Question: This is either used or is not allowed to be used:
- 'button.Text'- 'button.BackColor'- 'button.Enabled'

The idea is to have something like a RadioButton-group just with normal buttons. The selected button should be easily seen in .
Ideas that I also had:
- - -
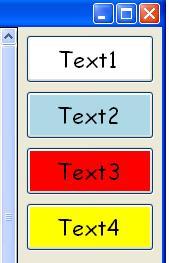
Answer: Normally, highlighting a button should be done with the 'BackColor', but if you want something different, you can change the look and feel of the 'Border' easily. Here is the code implementing one of look and feel for the border:
'''
public class ButtonX : Button {
GraphicsPath border = new GraphicsPath();
int radius = 3;
float borderWidth;
Color borderColor = Color.Orange;
bool _checked;
public float BorderWidth {
get { return borderWidth; }
set {
borderWidth = value;
Invalidate();
}
}
public Color BorderColor {
get { return borderColor; }
set {
borderColor = value;
Invalidate();
}
}
public ButtonX() {
BorderWidth = 4;
}
public bool Checked {
get { return _checked; }
set {
_checked = value;
Invalidate();
}
}
protected override void OnPaint(PaintEventArgs pevent) {
base.OnPaint(pevent);
if (Checked) {
pevent.Graphics.SmoothingMode = SmoothingMode.AntiAlias;
for (float f = BorderWidth; f >= 0.01f; f -= 1f)
{
using (Pen pen = new Pen(Color.FromArgb((int)(100 - 100 * f * f / (BorderWidth * BorderWidth)), borderColor), f))
{
pen.LineJoin = LineJoin.Round;
pen.Alignment = PenAlignment.Center;
pevent.Graphics.DrawPath(pen, border);
}
}
}
}
private void UpdateBorder() {
border = new GraphicsPath();
RectangleF rect = new RectangleF{Width = radius * 2, Height = radius * 2, X = BorderWidth/2, Y = BorderWidth/2};
border.AddArc(rect, 180, 90);
rect.X = ClientSize.Width - BorderWidth/2 - radius * 2 - 0.5f;
border.AddArc(rect, 270, 90);
rect.Y = ClientSize.Height - BorderWidth/2 - radius * 2 - 0.5f;
border.AddArc(rect, 0, 90);
rect.X = BorderWidth / 2;
border.AddArc(rect, 90, 90);
border.CloseAllFigures();
}
protected override void OnSizeChanged(EventArgs e) {
base.OnSizeChanged(e);
UpdateBorder();
}
}
'''
: the 'ButtonX' above has a property called 'Checked', you can change this to what you want, it's a property to determine when the 'highlighted border' is shown. Just set it to 'true' to show the highlighted border. Here are some screen shots (with border of '8'):